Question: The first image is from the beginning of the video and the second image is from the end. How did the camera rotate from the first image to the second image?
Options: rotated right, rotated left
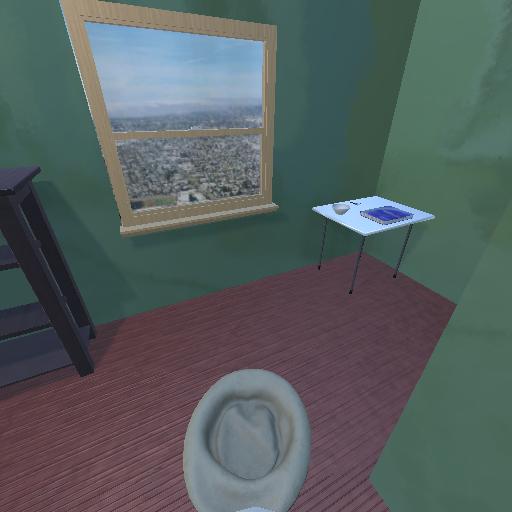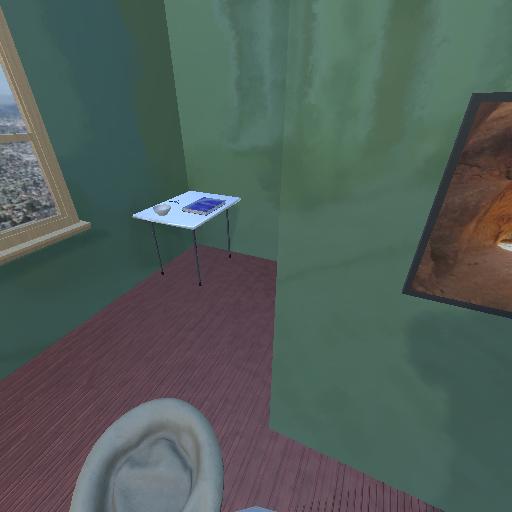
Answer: rotated right